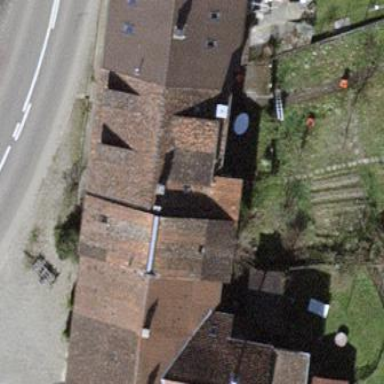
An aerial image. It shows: Terrace building with gabled roof.